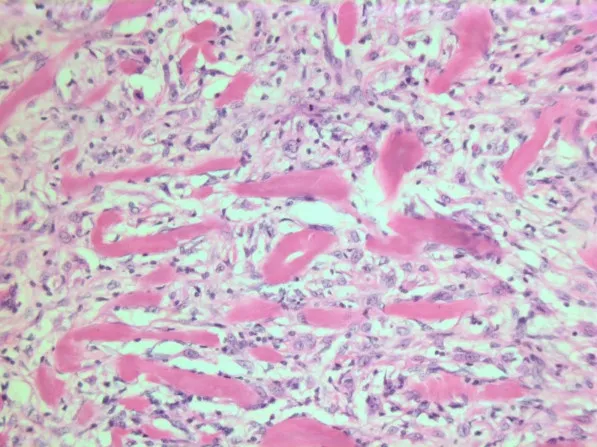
HE stain. Histopathological section of the tumor with a dense infiltrate of atypical cells and an eosinophilic substance in between.
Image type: pathology (h&e)